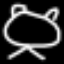
Label: clock